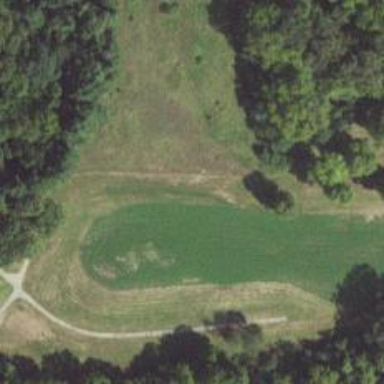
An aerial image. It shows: Pathway for golfing.